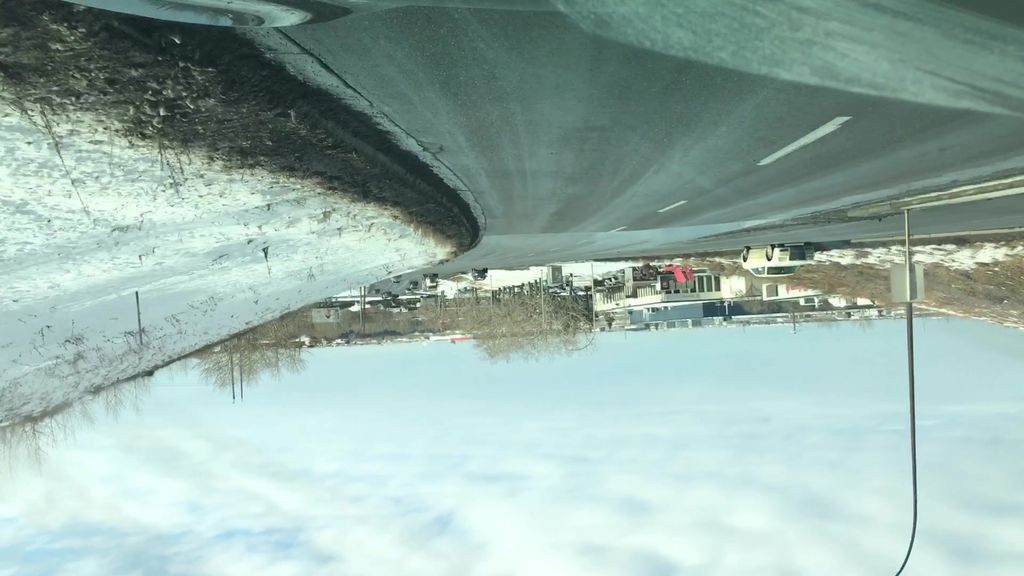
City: calgary